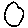
Label: circle